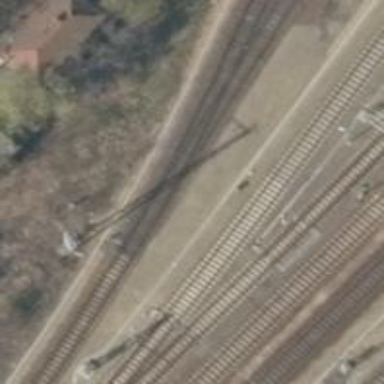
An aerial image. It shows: Railway switch.